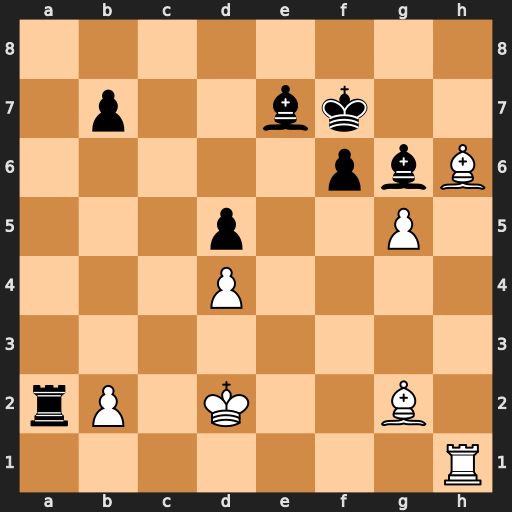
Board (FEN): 8/1p2bk2/5pbB/3p2P1/3P4/8/rP1K2B1/7R
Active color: w
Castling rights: -
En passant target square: -
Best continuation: Bxd5+ Ke8 Bxa2